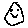
Label: smiley face